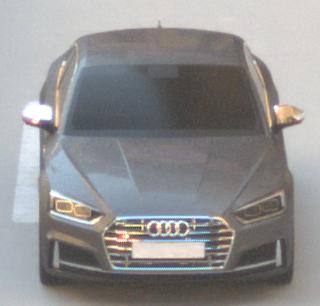
Make: Audi
Model: S5 Sportback
Detailed model: 8T Facelift
Model produced from: 2011
Model produced until: 2016
Doors: 5
Color: gray
Road condition: dry road
Daytime: morning or afternoon
Contrast: low contrast